Field crop: maize
Growth stage: 2
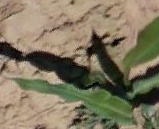
Species: maize